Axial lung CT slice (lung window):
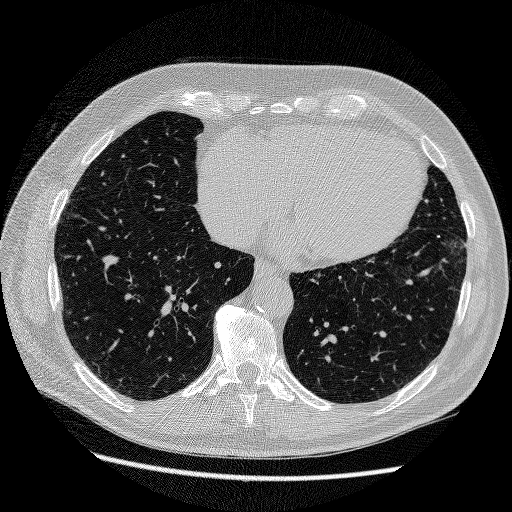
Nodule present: no